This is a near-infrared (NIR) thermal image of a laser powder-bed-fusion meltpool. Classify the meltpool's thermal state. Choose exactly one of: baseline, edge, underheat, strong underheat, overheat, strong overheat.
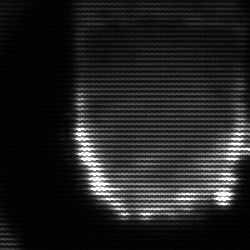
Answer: baseline